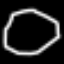
Label: octagon